Question: I want to combine two forms as in the image i have attached.I am able to do the two forms (login form and application form seperately)right now I am not able to make application form to appear in the background of the login form.this is my screen i what.there is any command specific to make the two form combine as in the screen.Please help me.Thanks in advance
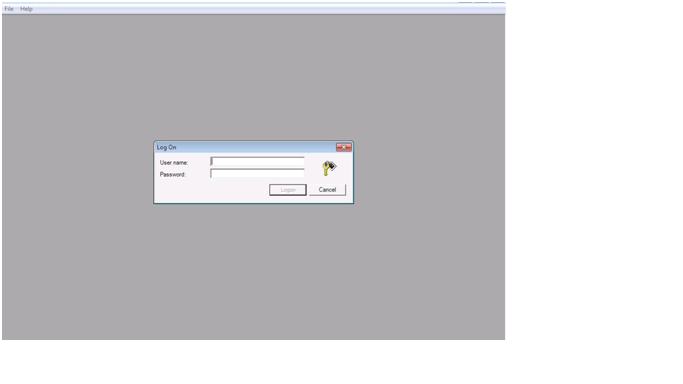
Answer: To display a <URL>, from your application form you can try
'''
using(LoginForm loginForm = new LoginForm())
{
loginForm.StartPosition = FormStartPosition.CenterParent;
DialogResult dialogResult = loginForm.ShowDialog(this);
if(dialogResult == DialogResult.OK)
{
...
}
}
'''